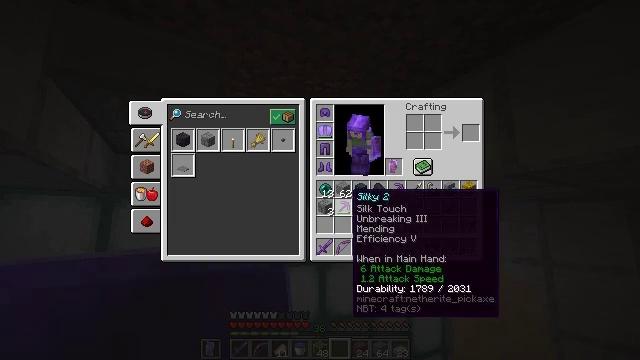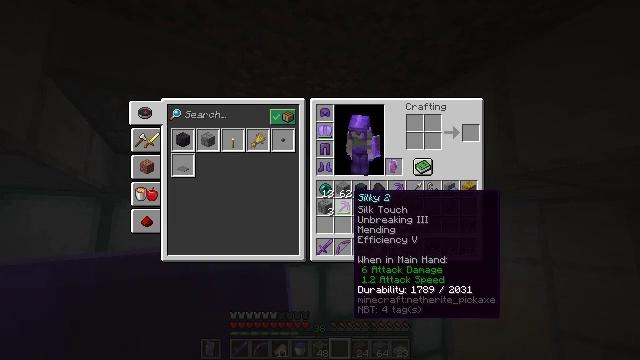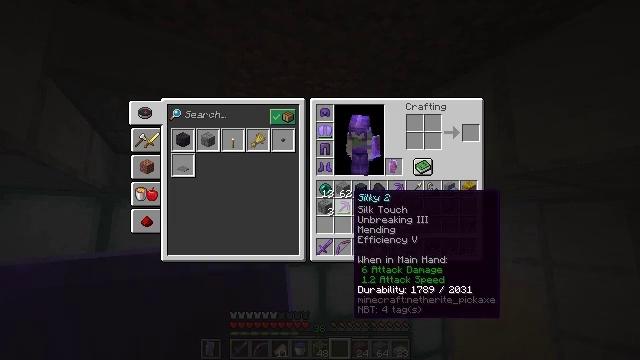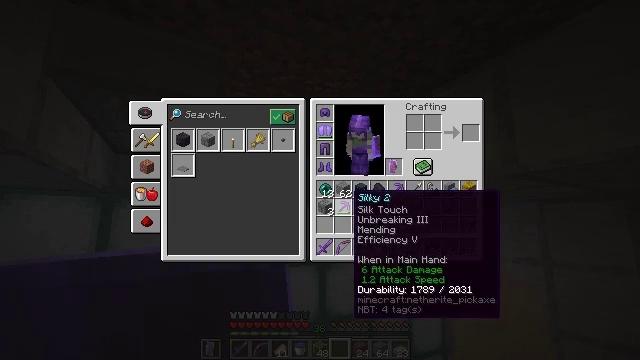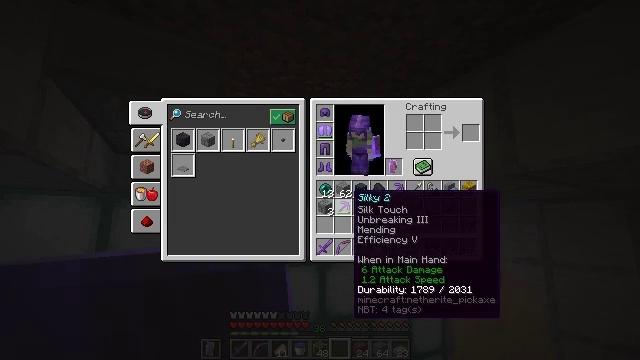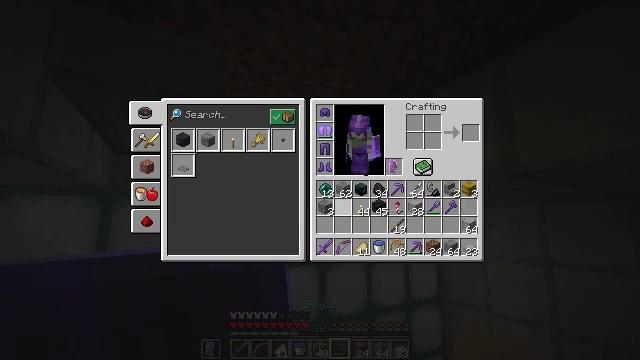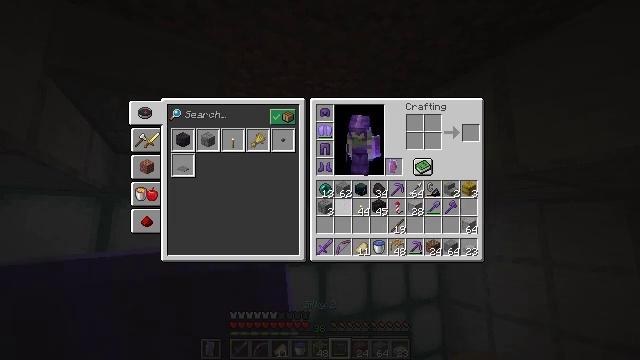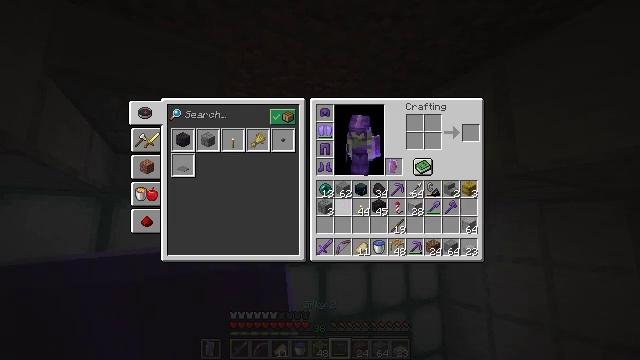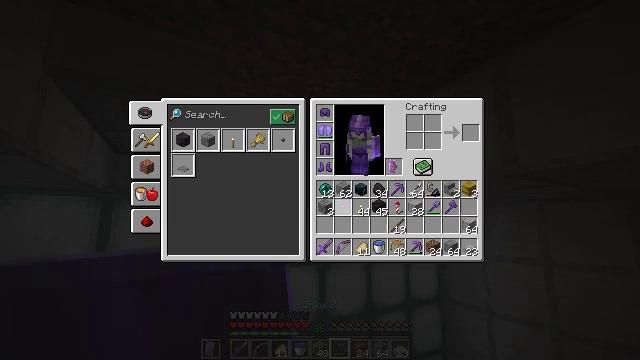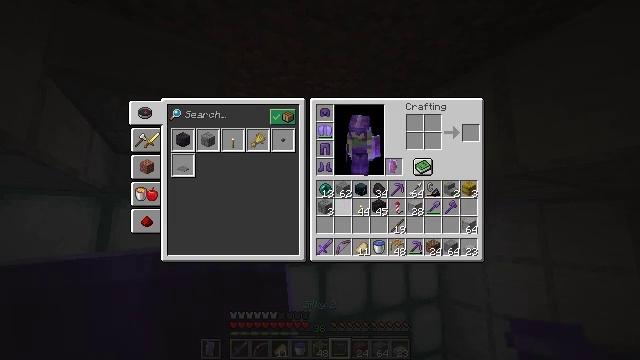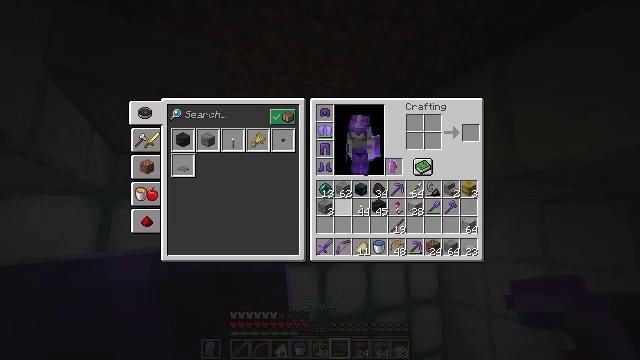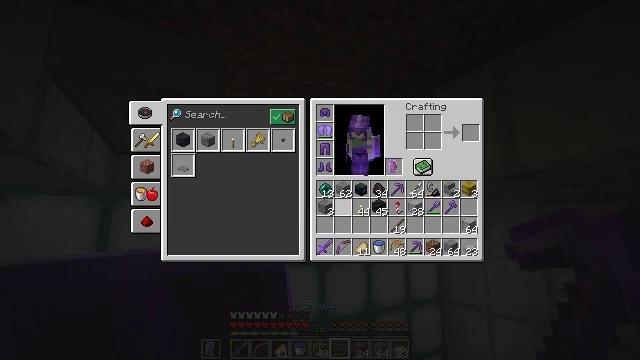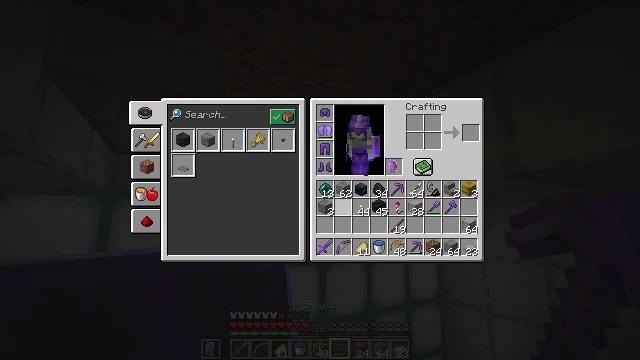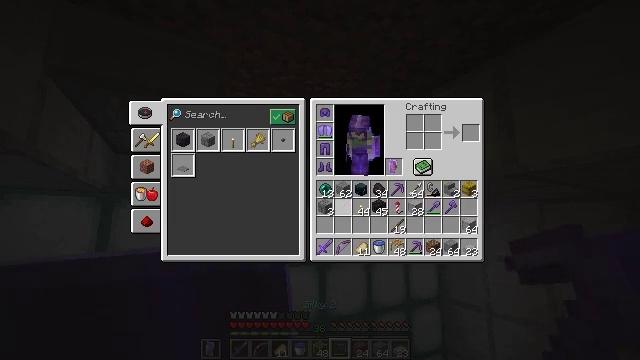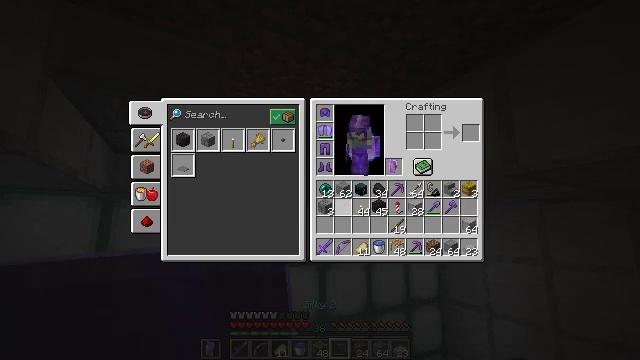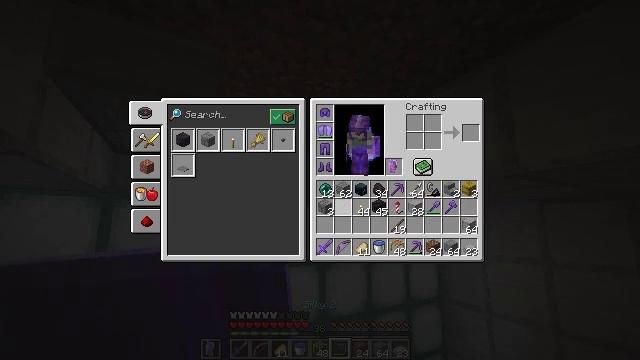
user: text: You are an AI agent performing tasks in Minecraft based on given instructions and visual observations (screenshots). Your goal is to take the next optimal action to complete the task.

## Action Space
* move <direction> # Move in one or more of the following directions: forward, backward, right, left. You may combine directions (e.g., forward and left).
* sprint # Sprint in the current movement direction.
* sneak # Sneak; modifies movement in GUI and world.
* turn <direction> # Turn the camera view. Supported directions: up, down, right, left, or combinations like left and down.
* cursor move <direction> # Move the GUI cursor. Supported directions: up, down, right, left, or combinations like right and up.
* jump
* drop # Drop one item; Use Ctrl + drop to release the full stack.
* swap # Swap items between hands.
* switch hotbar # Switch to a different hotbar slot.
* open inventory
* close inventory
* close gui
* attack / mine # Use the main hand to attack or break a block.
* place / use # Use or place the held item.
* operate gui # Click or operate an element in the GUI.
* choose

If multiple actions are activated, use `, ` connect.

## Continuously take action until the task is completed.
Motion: motion action
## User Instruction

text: Collect smooth stone slab pieces.
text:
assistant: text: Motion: sneak
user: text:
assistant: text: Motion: sneak
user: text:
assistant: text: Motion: sneak
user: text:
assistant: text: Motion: sneak
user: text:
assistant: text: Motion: sneak, attack / mine
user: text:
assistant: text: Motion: sneak, attack / mine
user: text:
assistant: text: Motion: sneak, attack / mine
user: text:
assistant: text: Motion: sneak
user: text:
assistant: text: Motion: sneak
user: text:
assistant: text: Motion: no_op
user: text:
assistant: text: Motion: no_op
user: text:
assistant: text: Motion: no_op
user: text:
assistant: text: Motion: no_op
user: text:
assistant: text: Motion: no_op
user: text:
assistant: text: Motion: no_op
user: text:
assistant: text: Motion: no_op
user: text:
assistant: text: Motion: no_op
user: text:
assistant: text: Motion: no_op
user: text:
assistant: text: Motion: no_op
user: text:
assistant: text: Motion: no_op
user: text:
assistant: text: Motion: no_op
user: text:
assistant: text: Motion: no_op
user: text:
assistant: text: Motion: no_op
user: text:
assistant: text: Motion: attack / mine
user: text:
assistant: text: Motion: attack / mine
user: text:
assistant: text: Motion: attack / mine
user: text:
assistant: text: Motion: attack / mine
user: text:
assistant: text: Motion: attack / mine
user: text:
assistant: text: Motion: attack / mine
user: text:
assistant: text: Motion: attack / mine